Question: Hi i am trying to detect a person. to do this i subtract background from foreground to get a foreground mask. I multiply the output with the foreground image to get back the person. The problem here is that i sometimes get fragmented mask. Is there a way i can connect the fragments together to get a proper image? I use GMM(Gaussian Mixture Model) to subtract the background.

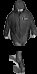
Answer: You could use <URL>. Off the top of my head, I would try to apply the following operations, on the mask, in that order:
1. Apply a dilation using a vertical kernel (i.e., structuring element), whose dimensions would be more or less those of a standing human being. The goal here is to connect the pixels vertically.
2. Then apply an erosion filter, to get back to a more realistic shape.
3. Finally, use the mask the same way you did.
Have a look at the Matlab documentation about dilation and erosion morphological operations, <URL>.